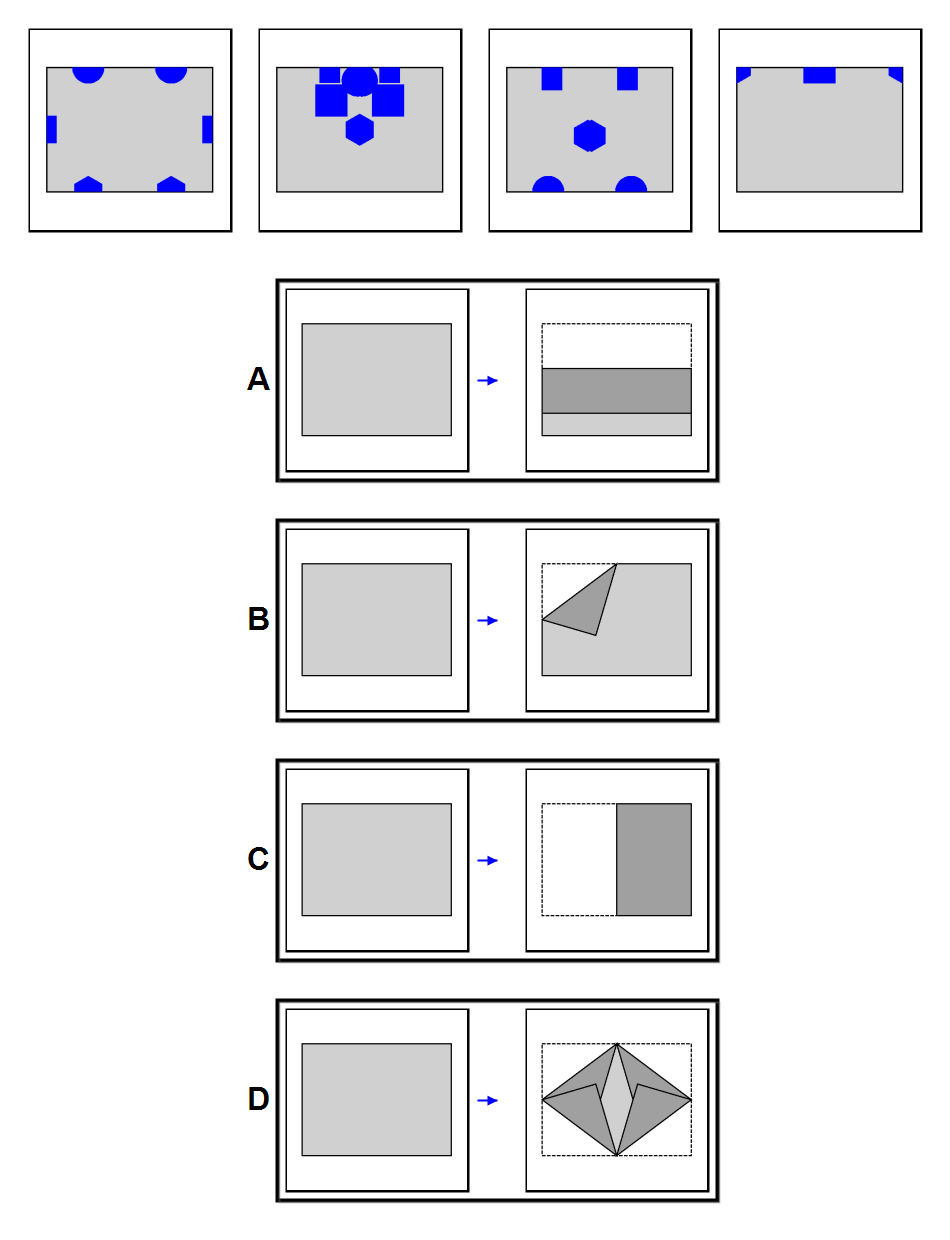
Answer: C